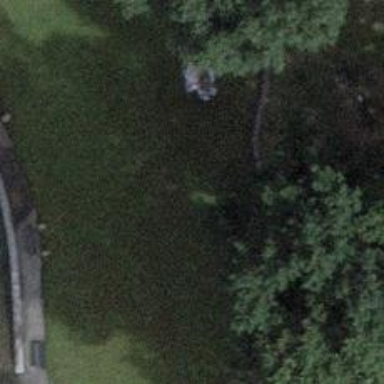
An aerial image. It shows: Bench.